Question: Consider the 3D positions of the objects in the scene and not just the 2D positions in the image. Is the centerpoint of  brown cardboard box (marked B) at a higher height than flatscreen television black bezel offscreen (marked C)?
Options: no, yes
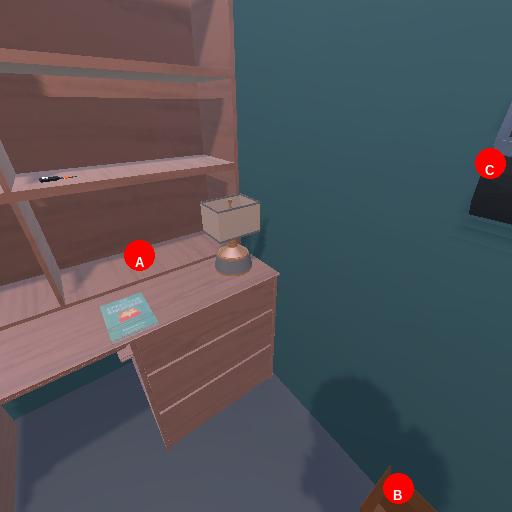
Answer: no